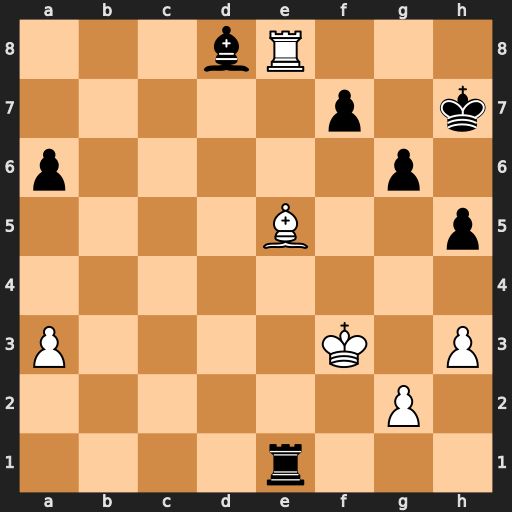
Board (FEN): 3bR3/5p1k/p5p1/4B2p/8/P4K1P/6P1/4r3
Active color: w
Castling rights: -
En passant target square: -
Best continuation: Rh8#